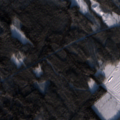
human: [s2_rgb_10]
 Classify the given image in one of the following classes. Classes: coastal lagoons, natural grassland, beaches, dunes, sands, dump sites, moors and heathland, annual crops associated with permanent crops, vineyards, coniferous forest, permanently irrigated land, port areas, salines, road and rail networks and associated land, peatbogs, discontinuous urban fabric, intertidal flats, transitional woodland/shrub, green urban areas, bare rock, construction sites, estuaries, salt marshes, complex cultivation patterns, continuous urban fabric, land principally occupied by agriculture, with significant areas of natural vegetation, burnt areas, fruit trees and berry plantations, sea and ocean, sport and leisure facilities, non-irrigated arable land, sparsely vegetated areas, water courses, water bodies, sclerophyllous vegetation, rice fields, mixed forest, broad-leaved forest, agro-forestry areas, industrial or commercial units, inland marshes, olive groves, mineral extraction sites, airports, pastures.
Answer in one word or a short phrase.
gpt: coniferous forest, mixed forest, peatbogs